Aerial crown-view tile of a tropical tree (Barro Colorado Island, Panama), acquired 20240813:
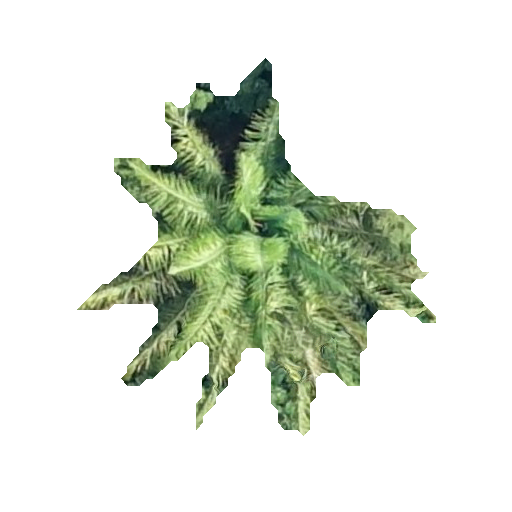
Species: Oenocarpus mapora
GBIF accepted scientific name: Oenocarpus mapora
Crown area: 91.488 m²